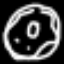
Label: donut